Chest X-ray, AP view. Patient: 49 years old, sex F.
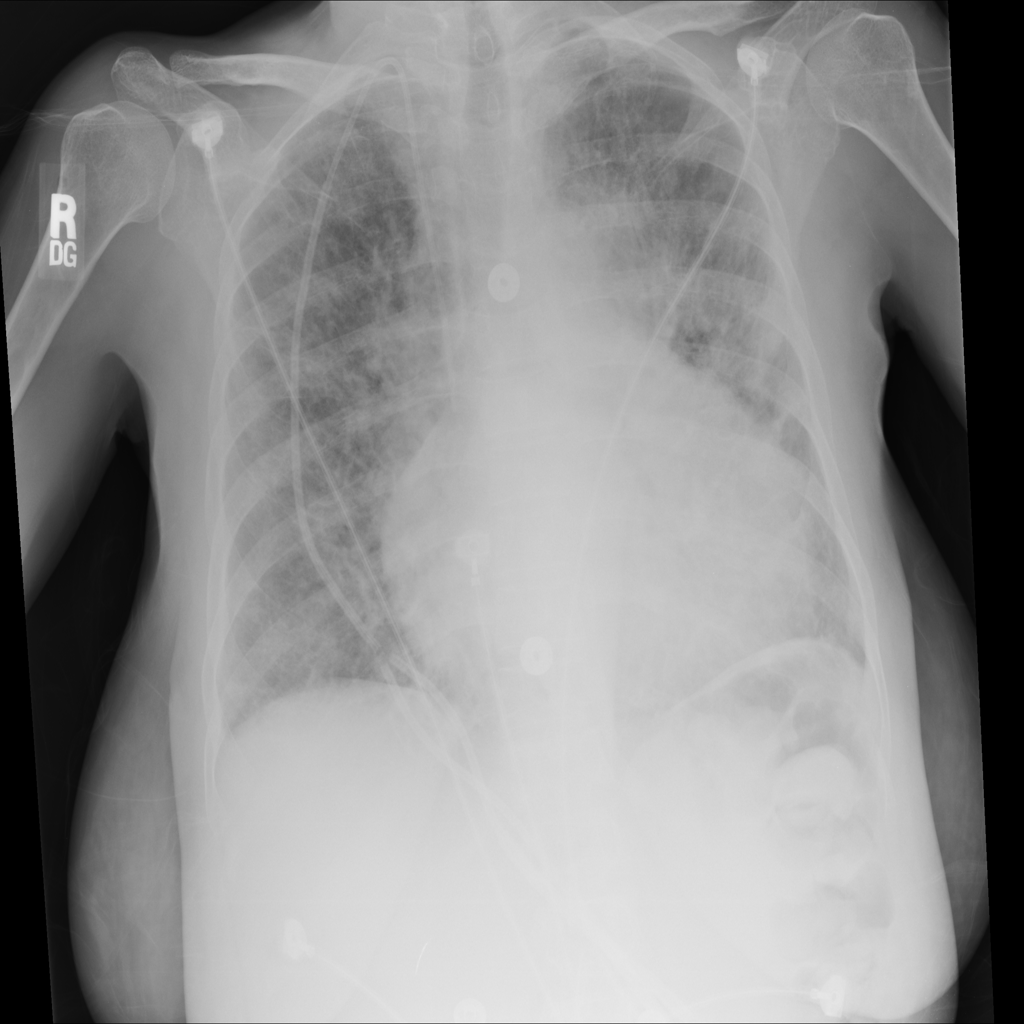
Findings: Cardiomegaly, Infiltration